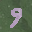
Label: 9